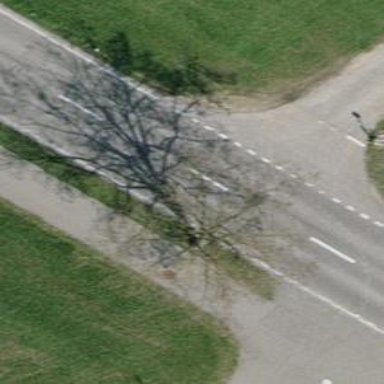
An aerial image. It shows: Secondary road with asphalt surface.